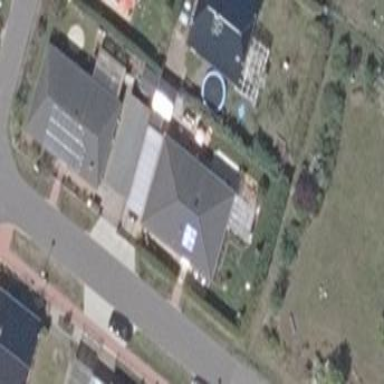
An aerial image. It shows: Detached building.